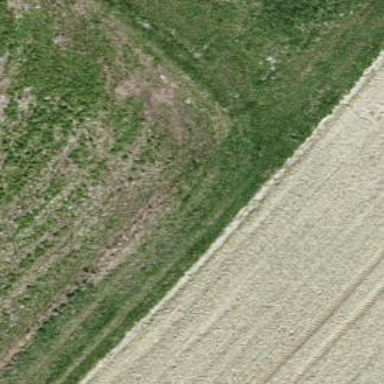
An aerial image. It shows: Grass track with grade4 surface.